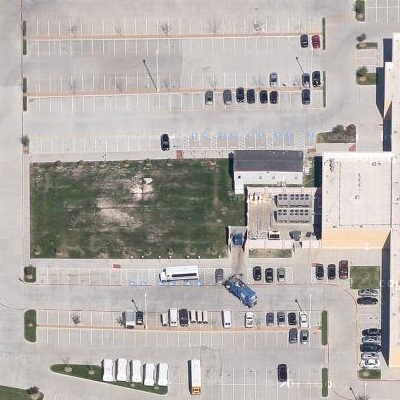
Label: gParking